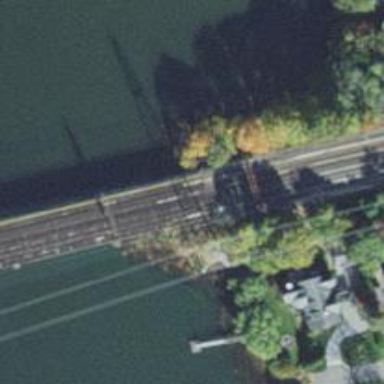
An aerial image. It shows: Bridge with electrified railway tracks featuring contact line.